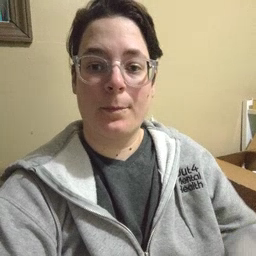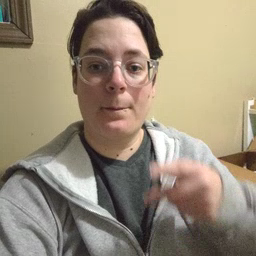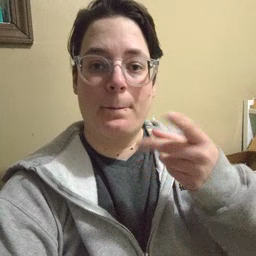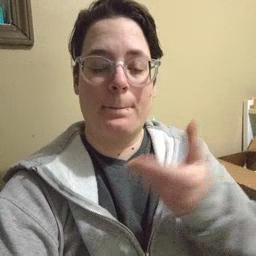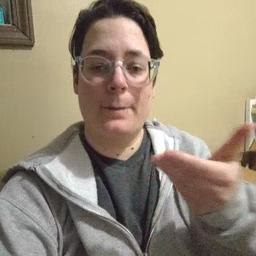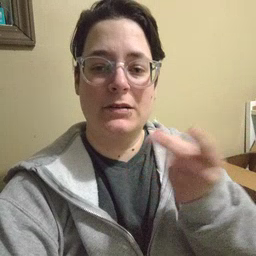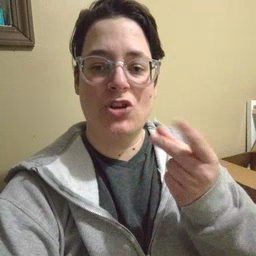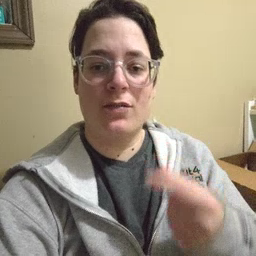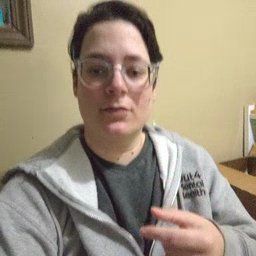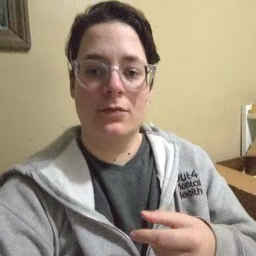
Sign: puppy